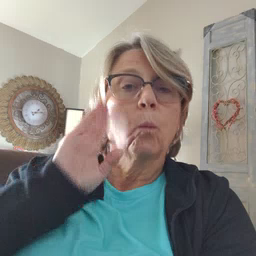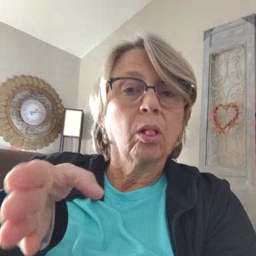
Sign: will